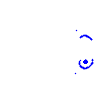
Particle: pion